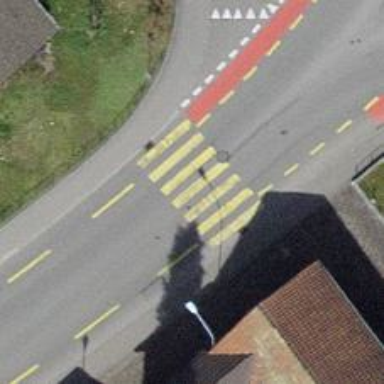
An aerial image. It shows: Uncontrolled zebra crossing on the road.